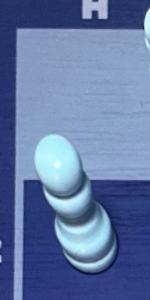
Label: Pawn_White